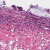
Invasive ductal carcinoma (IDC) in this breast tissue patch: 0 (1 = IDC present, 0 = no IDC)